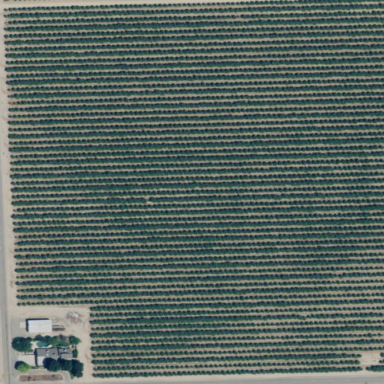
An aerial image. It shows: Vineyard growing grapes.